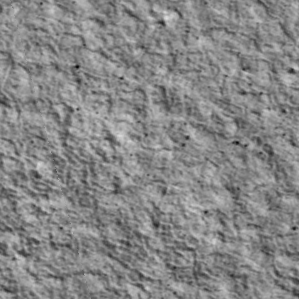
Label: non_frost